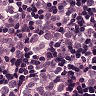
Metastatic tissue present: yes